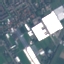
Label: Industrial